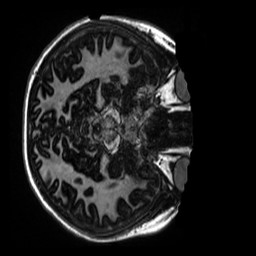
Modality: MP2RAGE
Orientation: axial
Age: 10
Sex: female
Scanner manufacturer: siemens
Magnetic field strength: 3 T
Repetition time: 4 s
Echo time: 0.00303 s